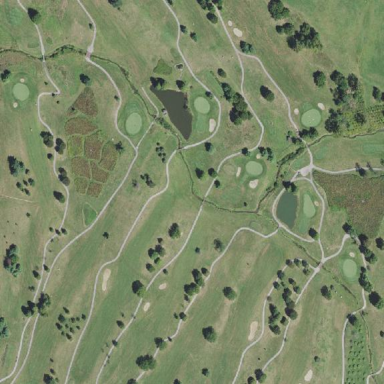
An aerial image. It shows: Golf course surrounded by greenery.